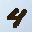
Label: 4